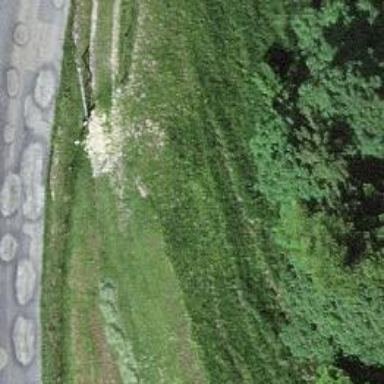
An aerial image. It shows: Path covered with grass.